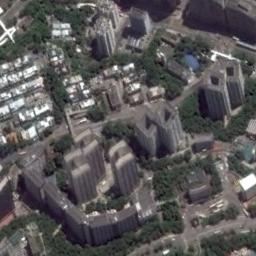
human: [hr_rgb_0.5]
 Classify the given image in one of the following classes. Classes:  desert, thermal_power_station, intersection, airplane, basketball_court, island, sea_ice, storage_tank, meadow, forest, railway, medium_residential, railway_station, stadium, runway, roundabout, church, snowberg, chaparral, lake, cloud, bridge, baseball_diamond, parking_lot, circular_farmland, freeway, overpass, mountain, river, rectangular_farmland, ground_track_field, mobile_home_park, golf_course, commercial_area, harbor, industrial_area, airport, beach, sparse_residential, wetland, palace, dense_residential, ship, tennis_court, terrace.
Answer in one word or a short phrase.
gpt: commercial_area